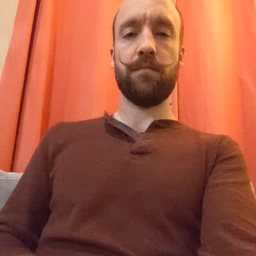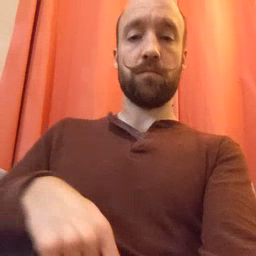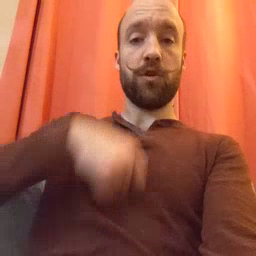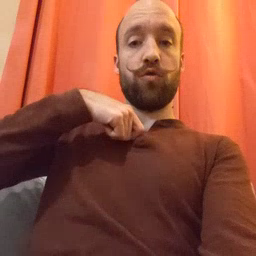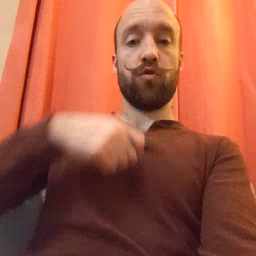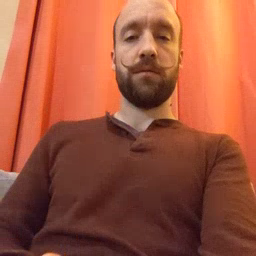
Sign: zipper